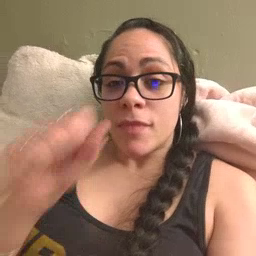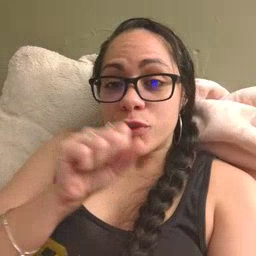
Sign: icecream